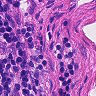
Metastatic tissue present: no